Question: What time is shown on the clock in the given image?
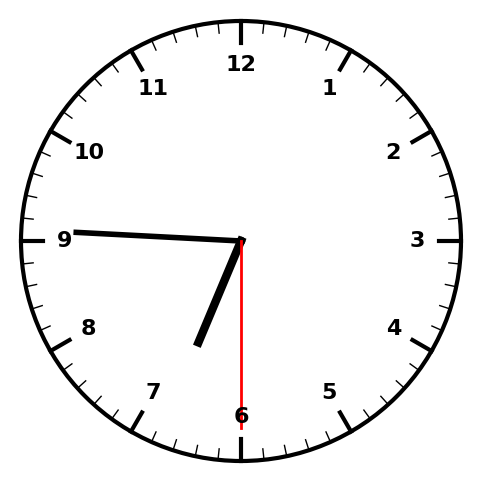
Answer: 06:45:30